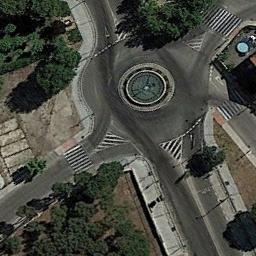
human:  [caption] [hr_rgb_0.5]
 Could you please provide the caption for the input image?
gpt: The roundabout is on the bare land next to trees .

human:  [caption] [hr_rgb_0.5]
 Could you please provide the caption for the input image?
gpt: The roundabout connects five roads and some trees are next to the roundabout .

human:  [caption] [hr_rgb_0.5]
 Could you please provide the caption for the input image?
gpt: There are many trees beside the roundabout .

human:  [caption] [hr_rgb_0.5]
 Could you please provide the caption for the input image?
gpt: There are some trees and a few lawns around the crossroads .

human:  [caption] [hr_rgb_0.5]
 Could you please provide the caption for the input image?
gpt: There are some green trees around the roundabout .